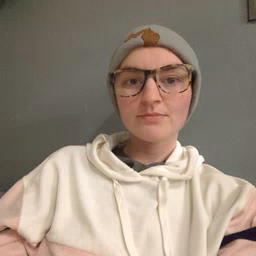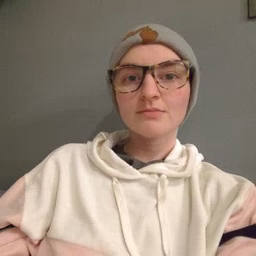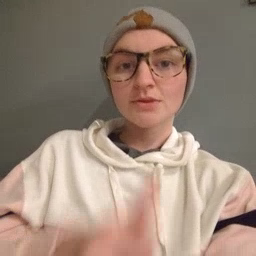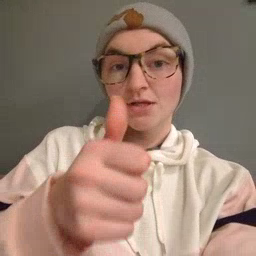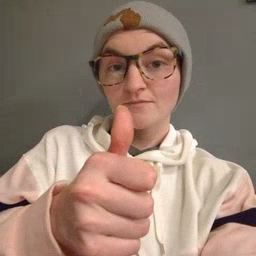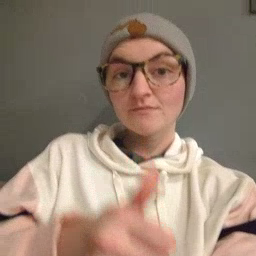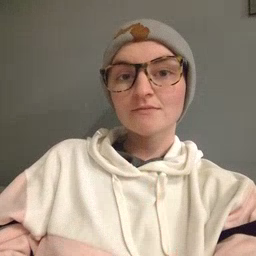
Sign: yourself